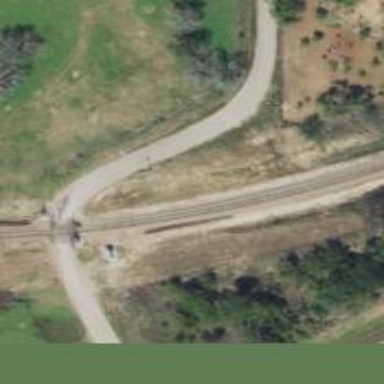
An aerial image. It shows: Railway track.